Question: I want to build a directed graph and subscribe edges.
'''
import os
import scipy as sc
import pylab
import networkx
import matplotlib.pyplot as plt
from networkx import *
from numpy import *
G=networkx.DiGraph()
R=[('S0','S1'),('S1','S2'),('S1','S7'),('S2','S3'),('S2','S6'),('S3','S4'),('S3','S6'),('S4','S5'),('S5','S6'),('S6','S7'),('S7','S8'),('S7','S5'),('S8','Sk') ]
G.add_edges_from([ (2,3,) ])
G.add_edges_from(R)
networkx.draw_circular(G)
plt.show()
plt.savefig("path.png");
'''
Now I have done this. I built a graph, but I cannot think up how to subscribe edges. For example I want to mark 'S0' and 'S1' edge like '"565"', etc. It will make it more visual and demostrative.
Thanks in advance!

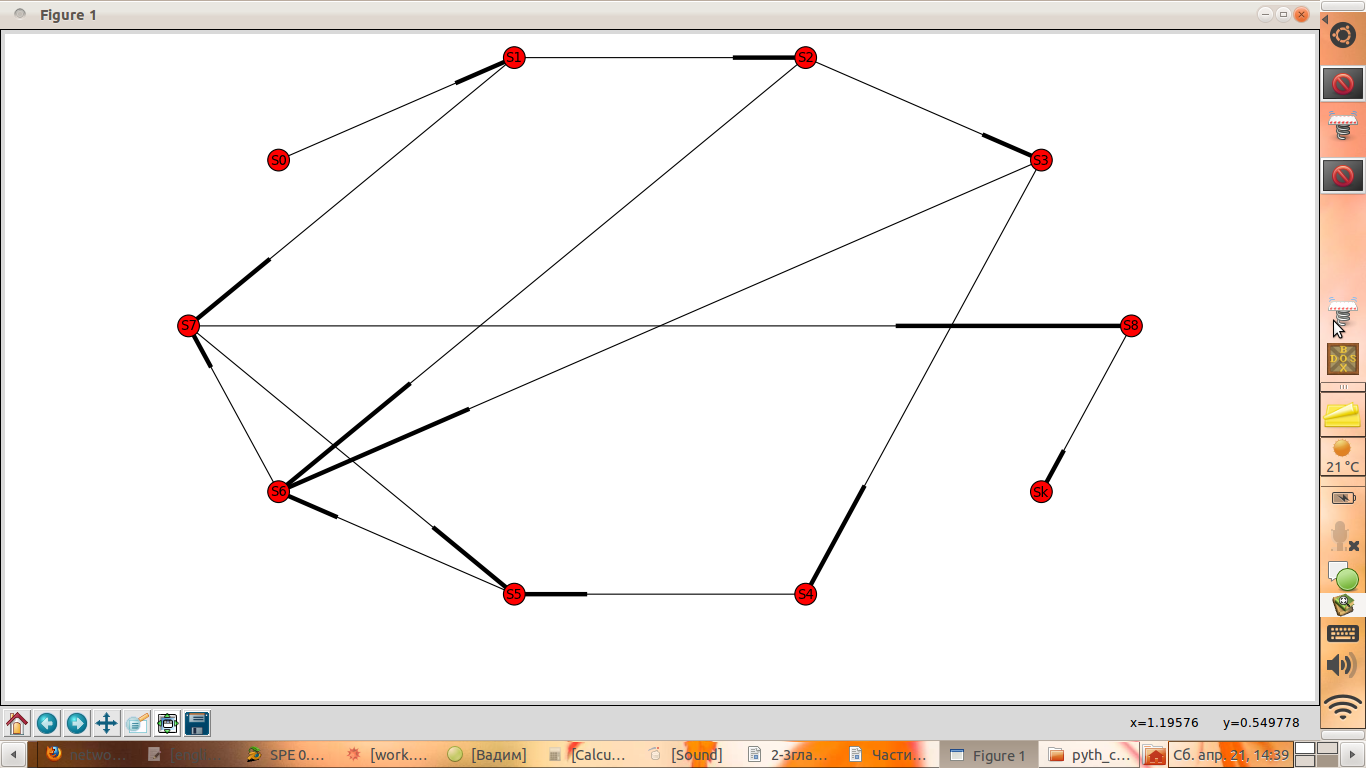
Answer: Instead of layouting and drawing in one single step ('networkx.draw_circular(G)'), you can layout and draw nodes, edges, node labels and edge labels separately. Here's a small example:
'''
import networkx as nx
import matplotlib.pyplot as plt
G=nx.DiGraph()
R=[('S0','S1'),('S1','S2'),('S1','S7'),('S0','S7')]
G.add_edges_from(R)
# Calculate layout and get all positions
pos = nx.circular_layout(G)
# Draw everything
nx.draw_networkx_nodes(G, pos)
nx.draw_networkx_edges(G, pos)
nx.draw_networkx_labels(G, pos)
nx.draw_networkx_edge_labels(G, pos,
{
('S0', 'S1'): 'edge1',
('S1', 'S2'): 'edge2',
('S1', 'S7'): 'edge3',
('S0', 'S7'): 'edge4'
}
)
plt.axis('off')
plt.savefig("path.png");
plt.show()
'''
For more information about what parameters can be passed to the different drawing functions, <URL>.